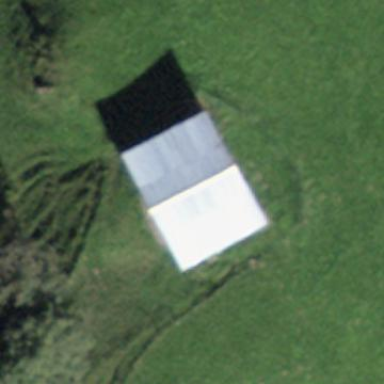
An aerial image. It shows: Barn.